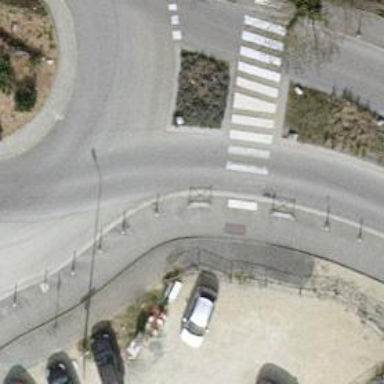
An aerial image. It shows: Asphalt cycleway.